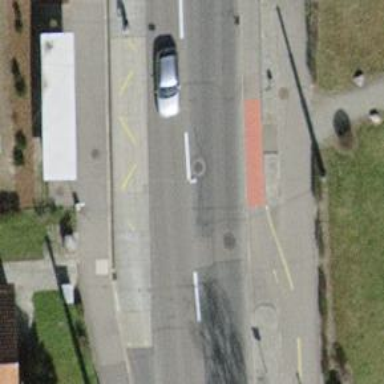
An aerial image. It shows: Bus stop for trolleybuses with designated stop position for public transport.